Question: How to put multiple Tikz trees in a subfigure-grouped figure row? As the provided screenshot indicates, every figure/ tree is put in a separate row. I guess that the tree width is > 50% of the line width, but I don't know one can regulate the width of a tikz tree figure...

'''
\usepackage{subfigure}
\usepackage{tikz}
\usepackage{tikz-qtree}
\usetikzlibrary{trees}
\begin{figure}[H]
\subfigure[s1]{
\begin{minipage}[c][1\width]{0.5\textwidth}%
\begin{tikzpicture}
\Tree[.{root} ]
\end{tikzpicture}
\centering{}
\end{minipage}}\qquad
\subfigure[s2]{
\begin{minipage}[c][1\width]{0.5\textwidth}%
\centering{}
\begin{tikzpicture}[ ]
\Tree[.{another root} ]
\end{tikzpicture}
\end{minipage}}
\caption{the caption}
\end{figure}
'''
- sorry, was on the wrong page ;)
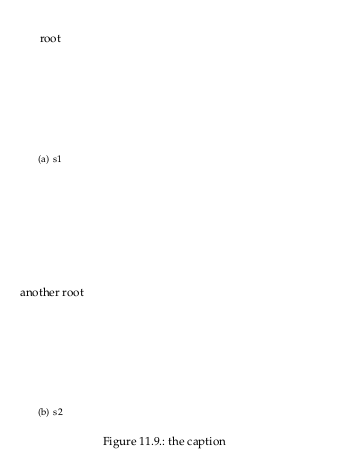
Answer: Removing the blank line between the lines
'''
\end{minipage}}\qquad
\subfigure[s2]{
'''
does the trick...